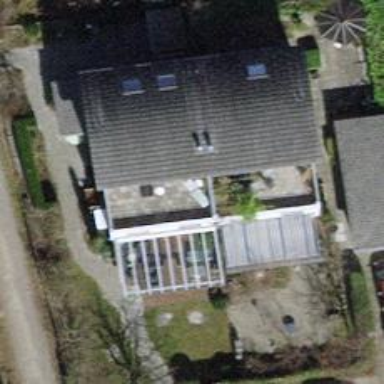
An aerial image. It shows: Building with tiled roof.